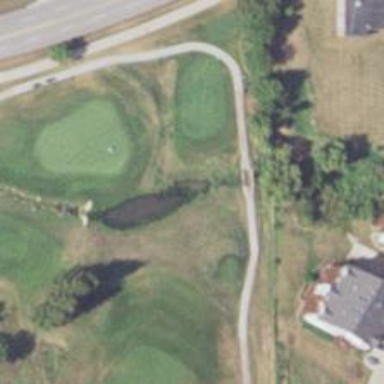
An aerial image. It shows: Service road with bridge used as golf cart path.